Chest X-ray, AP view. Patient: 52 years old, sex M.
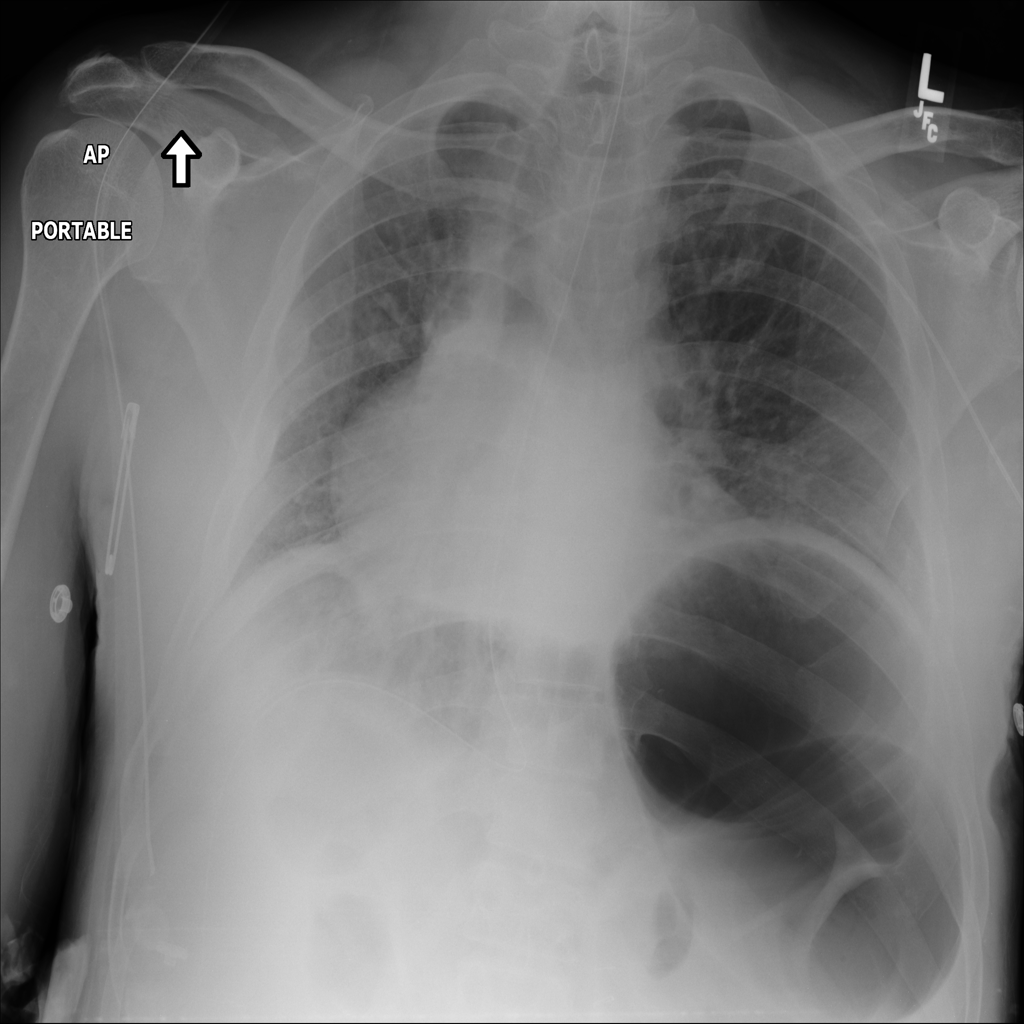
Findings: No Finding